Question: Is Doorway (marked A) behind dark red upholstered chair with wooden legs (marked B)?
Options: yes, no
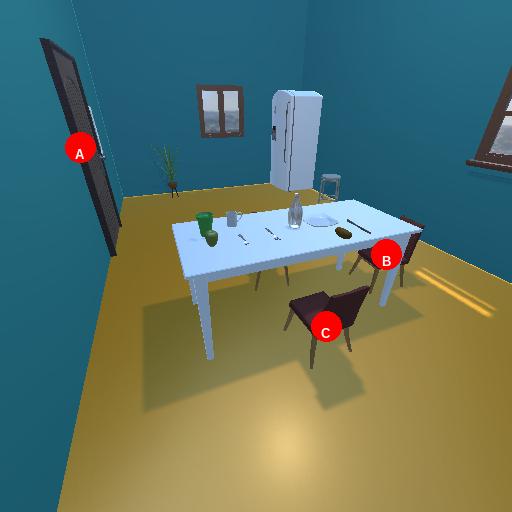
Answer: yes